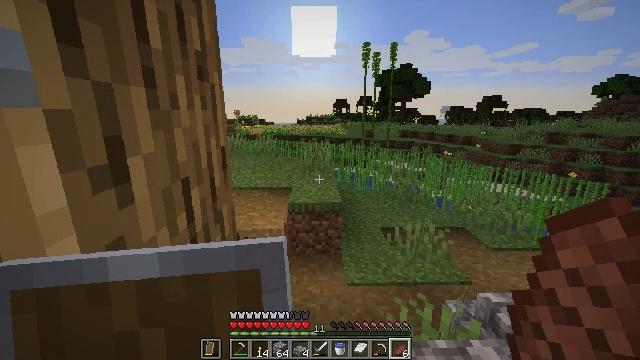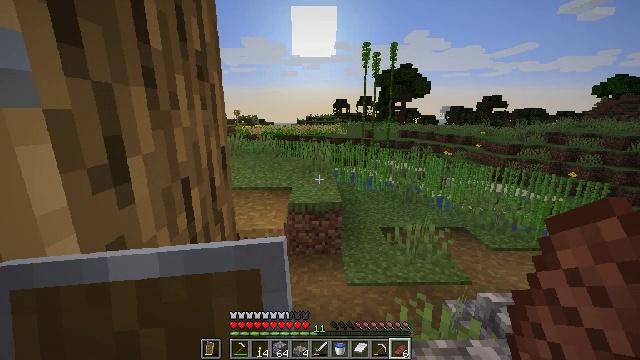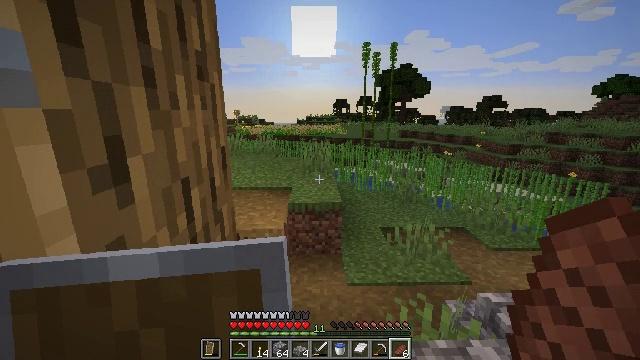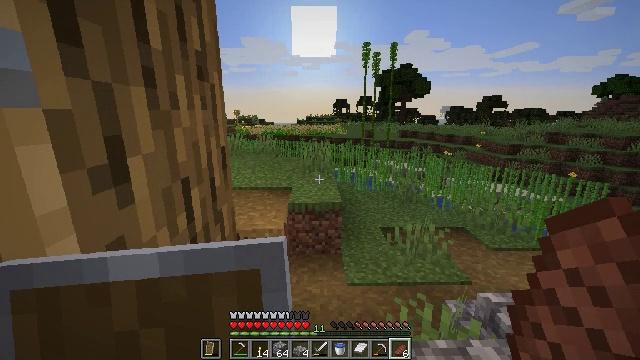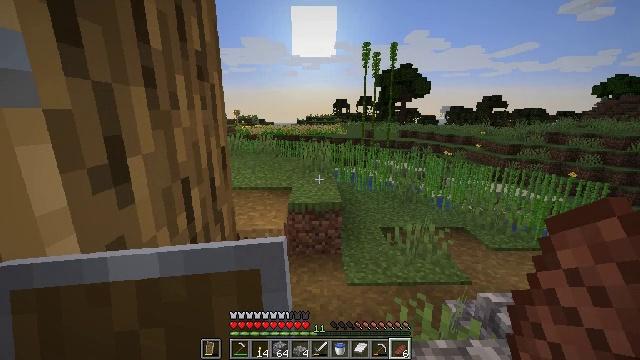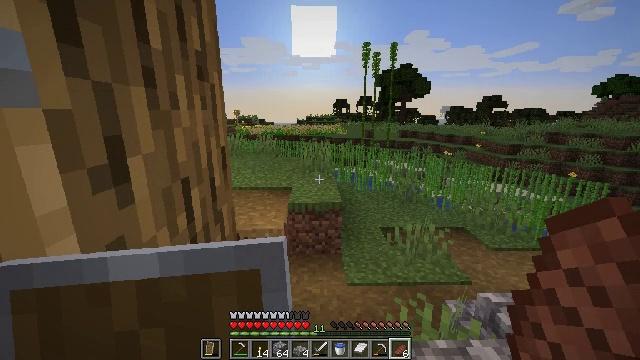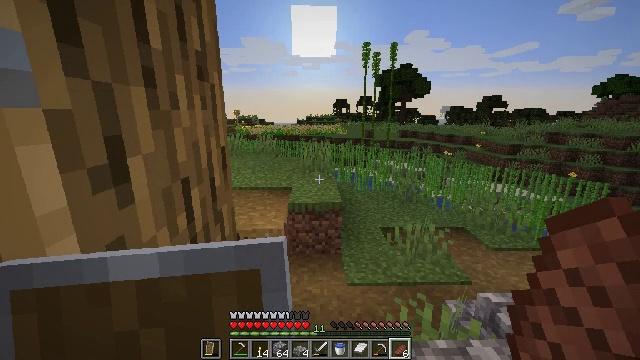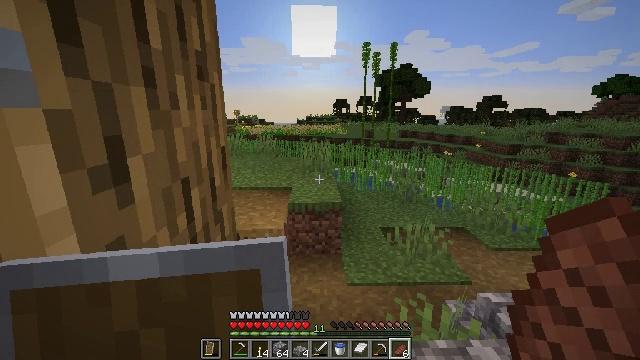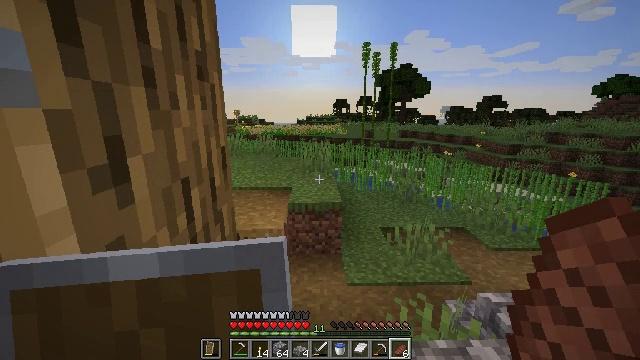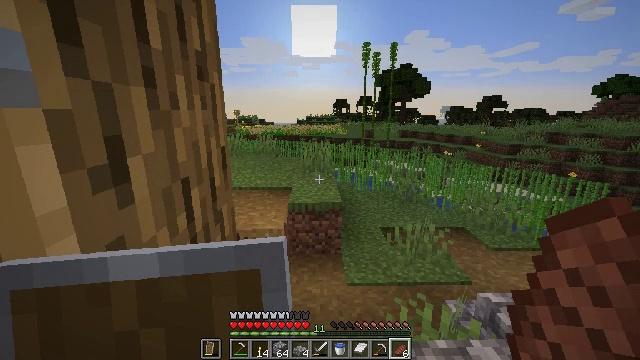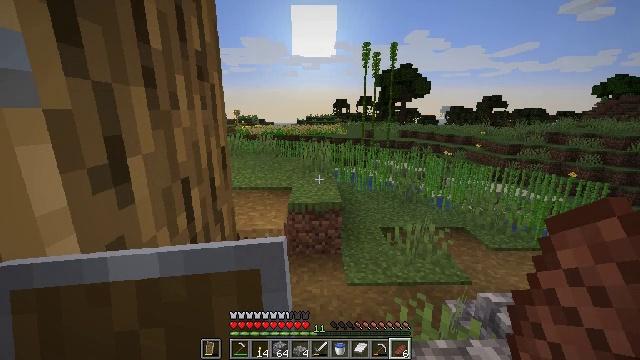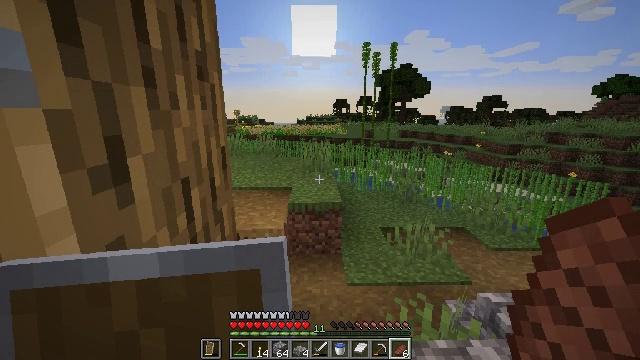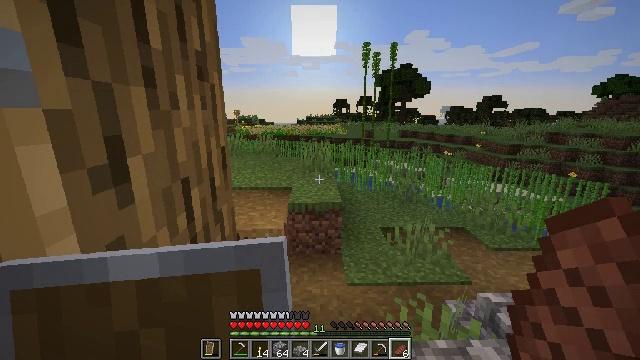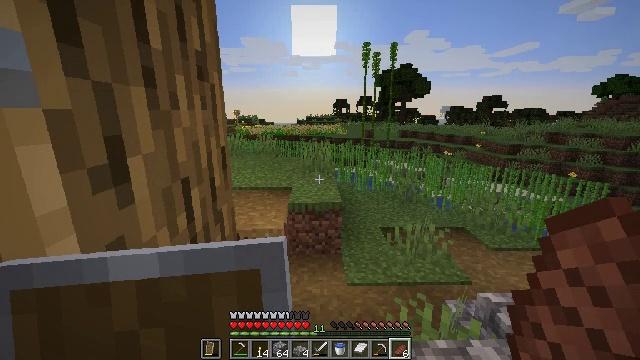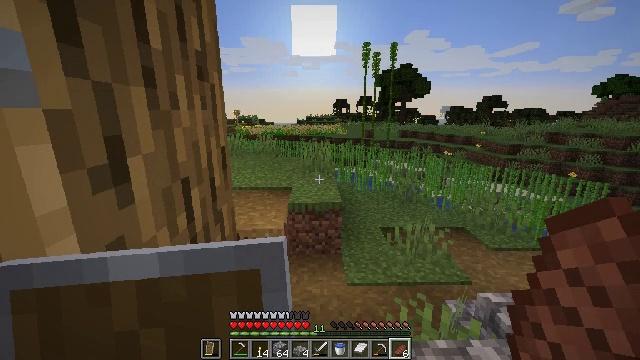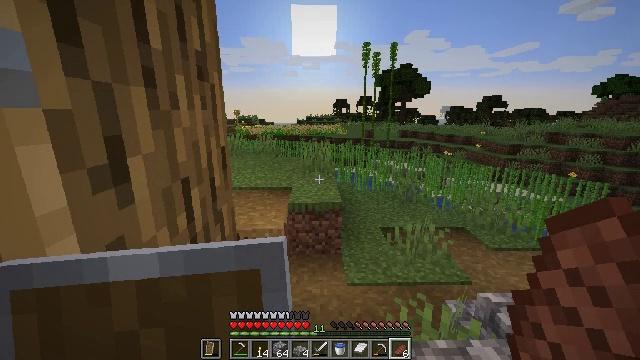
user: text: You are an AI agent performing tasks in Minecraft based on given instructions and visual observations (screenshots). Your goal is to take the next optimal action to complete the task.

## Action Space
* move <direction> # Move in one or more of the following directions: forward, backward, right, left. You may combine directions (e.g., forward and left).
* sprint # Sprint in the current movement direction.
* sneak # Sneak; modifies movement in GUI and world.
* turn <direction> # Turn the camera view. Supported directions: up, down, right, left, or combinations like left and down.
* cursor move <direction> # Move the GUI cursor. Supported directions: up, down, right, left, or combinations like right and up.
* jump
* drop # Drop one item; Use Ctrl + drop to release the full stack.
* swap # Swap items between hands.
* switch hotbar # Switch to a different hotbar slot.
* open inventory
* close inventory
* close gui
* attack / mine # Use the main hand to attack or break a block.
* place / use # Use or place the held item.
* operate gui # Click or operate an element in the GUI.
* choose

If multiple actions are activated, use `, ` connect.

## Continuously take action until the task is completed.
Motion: motion action
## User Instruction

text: Reclaim farmland by breaking it.
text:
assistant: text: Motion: no_op
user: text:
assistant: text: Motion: no_op
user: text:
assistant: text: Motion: no_op
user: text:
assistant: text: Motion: no_op
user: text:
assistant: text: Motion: no_op
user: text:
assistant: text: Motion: no_op
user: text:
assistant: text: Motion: no_op
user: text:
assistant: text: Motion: no_op
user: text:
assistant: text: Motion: no_op
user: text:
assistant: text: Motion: no_op
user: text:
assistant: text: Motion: no_op
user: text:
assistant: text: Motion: no_op
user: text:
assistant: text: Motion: no_op
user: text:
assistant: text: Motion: no_op
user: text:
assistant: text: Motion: no_op
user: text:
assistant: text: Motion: no_op
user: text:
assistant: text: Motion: no_op
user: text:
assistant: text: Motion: no_op
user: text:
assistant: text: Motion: no_op
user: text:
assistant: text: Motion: no_op
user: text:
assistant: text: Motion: no_op
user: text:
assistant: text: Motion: no_op
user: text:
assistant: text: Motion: no_op
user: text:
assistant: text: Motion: no_op
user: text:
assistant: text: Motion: no_op
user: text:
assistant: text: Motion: no_op
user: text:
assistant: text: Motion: no_op
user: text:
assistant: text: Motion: no_op
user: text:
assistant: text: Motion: no_op
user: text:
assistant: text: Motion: no_op